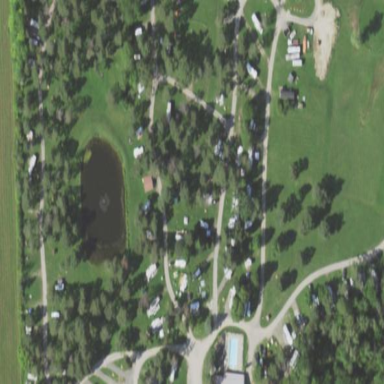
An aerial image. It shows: Campsite with tents and caravans. It includes sanitary dump station.